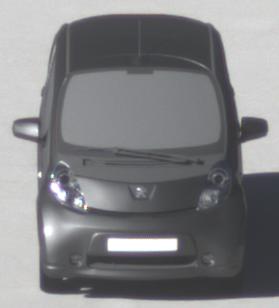
Make: Peugeot
Model: iOn
Detailed model: iOn
Model produced from: 2010/12
Model produced until: 2013/02
Doors: 5
Color: gray
Road condition: dry road
Daytime: morning or afternoon
Contrast: high contrast